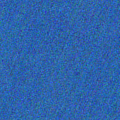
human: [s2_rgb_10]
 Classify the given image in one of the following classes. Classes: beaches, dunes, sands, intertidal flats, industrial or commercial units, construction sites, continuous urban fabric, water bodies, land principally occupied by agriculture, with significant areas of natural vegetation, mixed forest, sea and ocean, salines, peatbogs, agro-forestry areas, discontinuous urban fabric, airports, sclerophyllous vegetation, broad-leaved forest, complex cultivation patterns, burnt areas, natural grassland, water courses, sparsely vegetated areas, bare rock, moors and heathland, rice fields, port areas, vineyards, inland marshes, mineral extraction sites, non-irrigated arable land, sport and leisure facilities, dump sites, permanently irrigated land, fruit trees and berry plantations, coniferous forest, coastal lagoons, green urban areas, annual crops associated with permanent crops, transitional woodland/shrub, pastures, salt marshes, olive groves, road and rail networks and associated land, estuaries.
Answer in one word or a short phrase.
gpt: sea and ocean